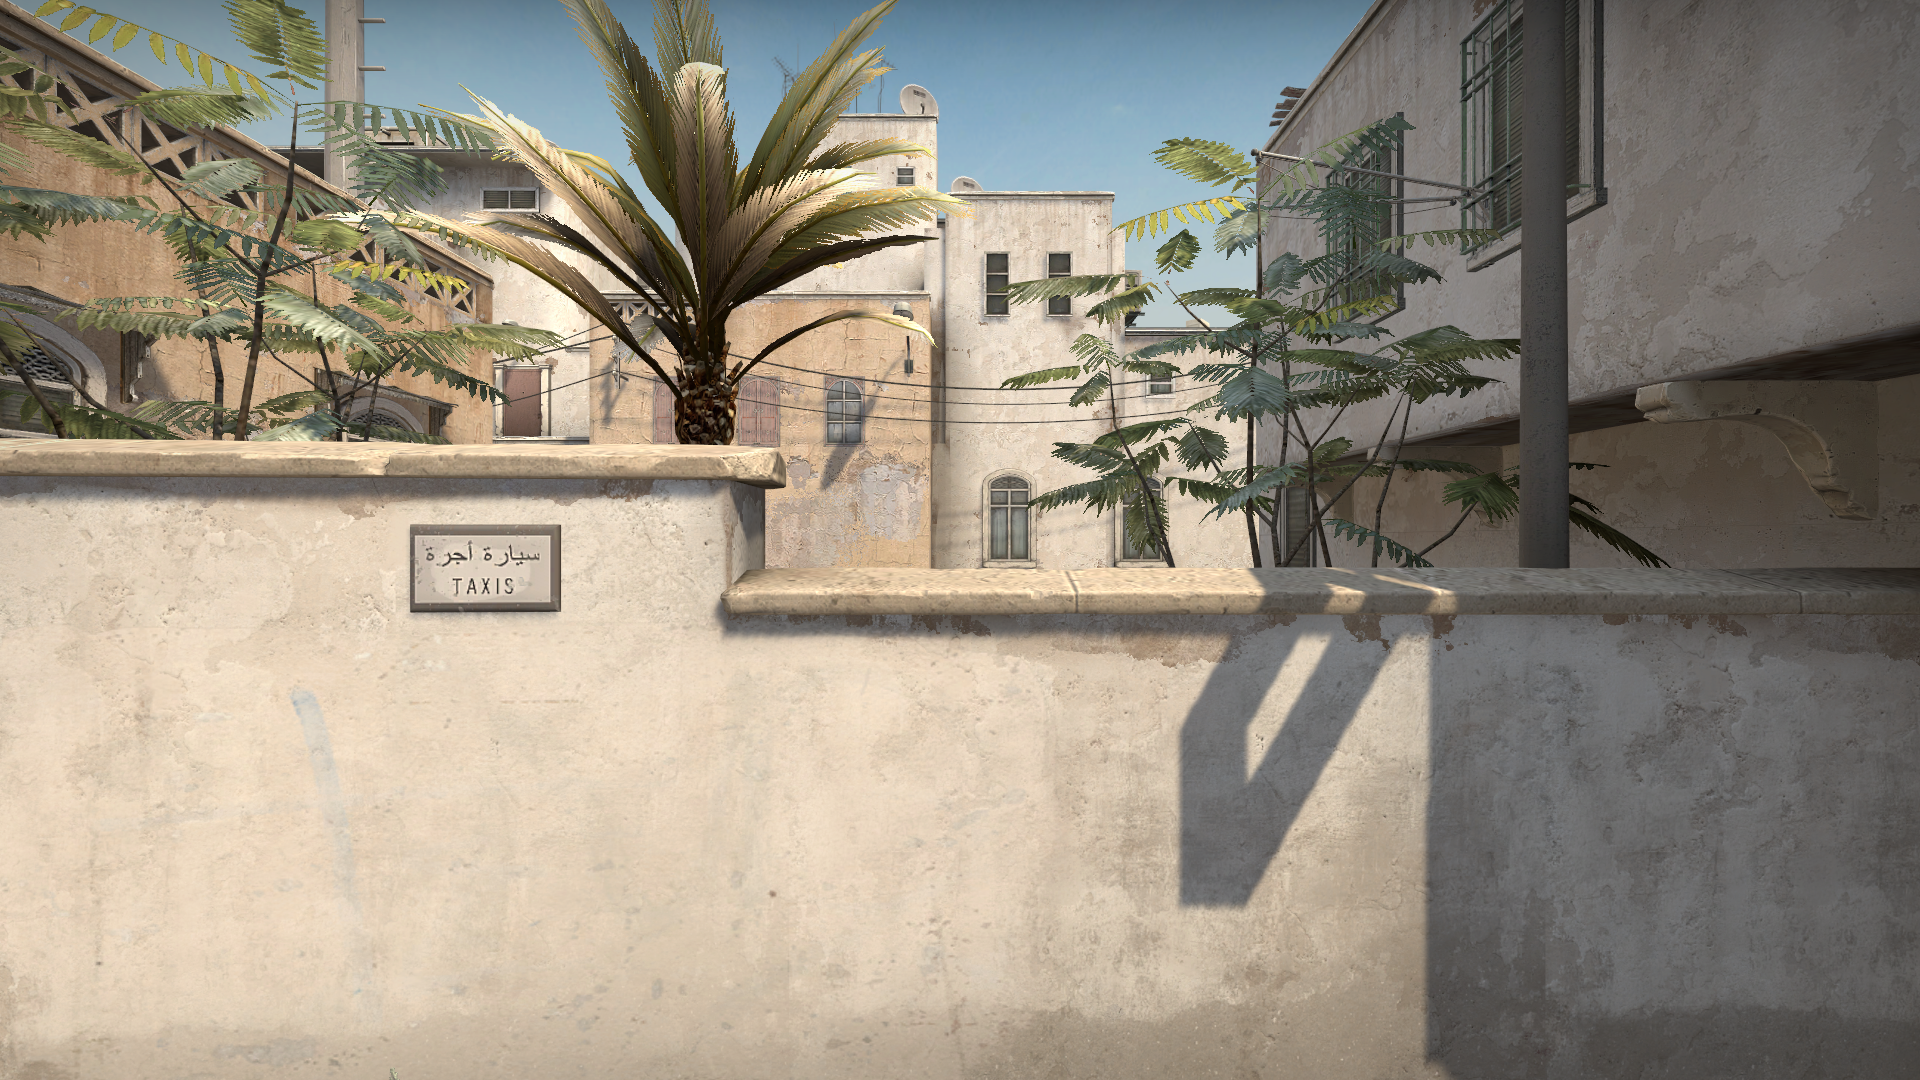
Map: de_dust2